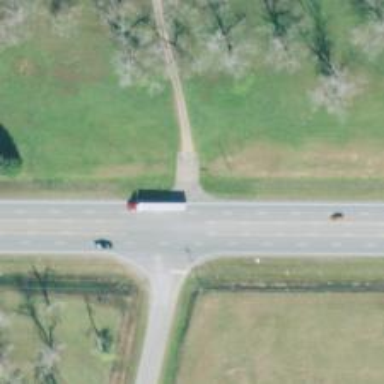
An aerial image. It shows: Asphalt trunk highway.